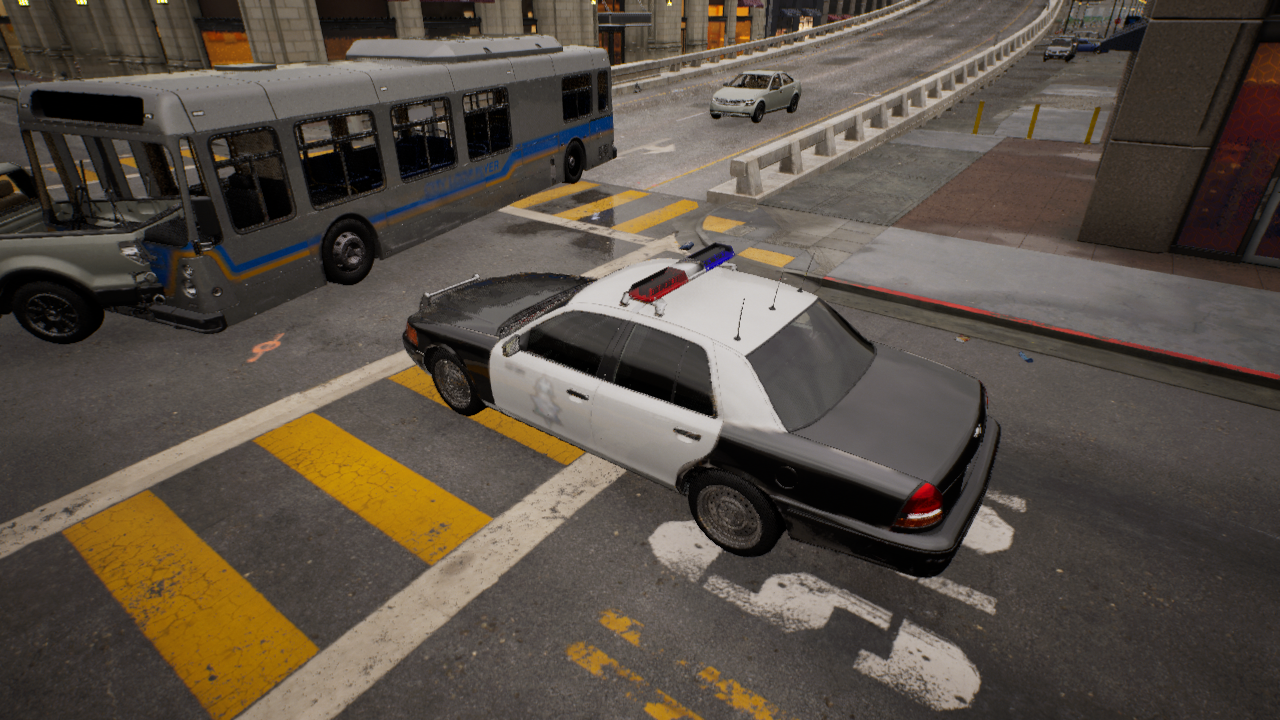
Venue: residential
Lighting: golden hour
Vehicle rig: sedan